Field crop: maize
Growth stage: 1
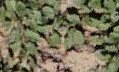
Species: convolvulus